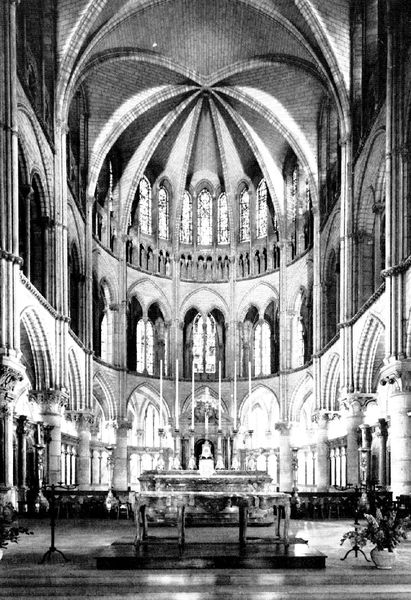
Titel: Abteikirche Saint-Rémi in Reims, Chor 1170/80, Querschiff 1045/49
Standort: Reims (EU - F)
Schlagwörter: weiß, blumen, fenster, grau, schwarz, säulen, tisch, hochformat, architektur, barock, innenraum, kirche, gotik, vase, bogen, kuppel, kerzen, leuchter, innenansicht, stufen, foto, fotografie, photographie, bögen, gang, gewölbe, dom, schwarzweiss, altar, bänke, kathedrale, photo, mittelschiff, gotisch, spitzbögen, triforium, apsis, chor, klassik, streben, basilika, kirchenfenster, katholisch, goik, gang#